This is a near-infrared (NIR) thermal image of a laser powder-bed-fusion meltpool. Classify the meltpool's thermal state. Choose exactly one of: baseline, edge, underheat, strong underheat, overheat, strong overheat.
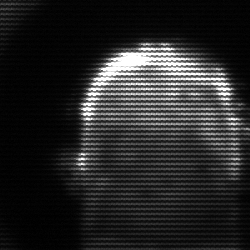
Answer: baseline